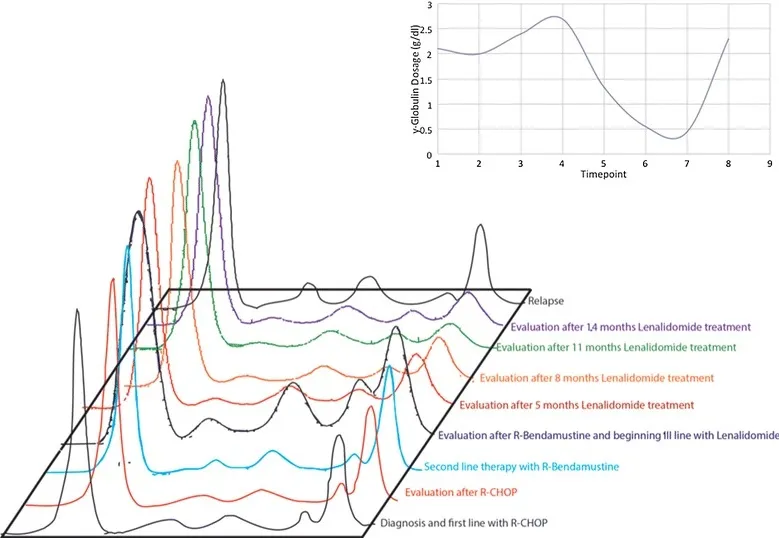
Trend of gamma-globulin dosage during the disease course.
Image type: chart (chart)